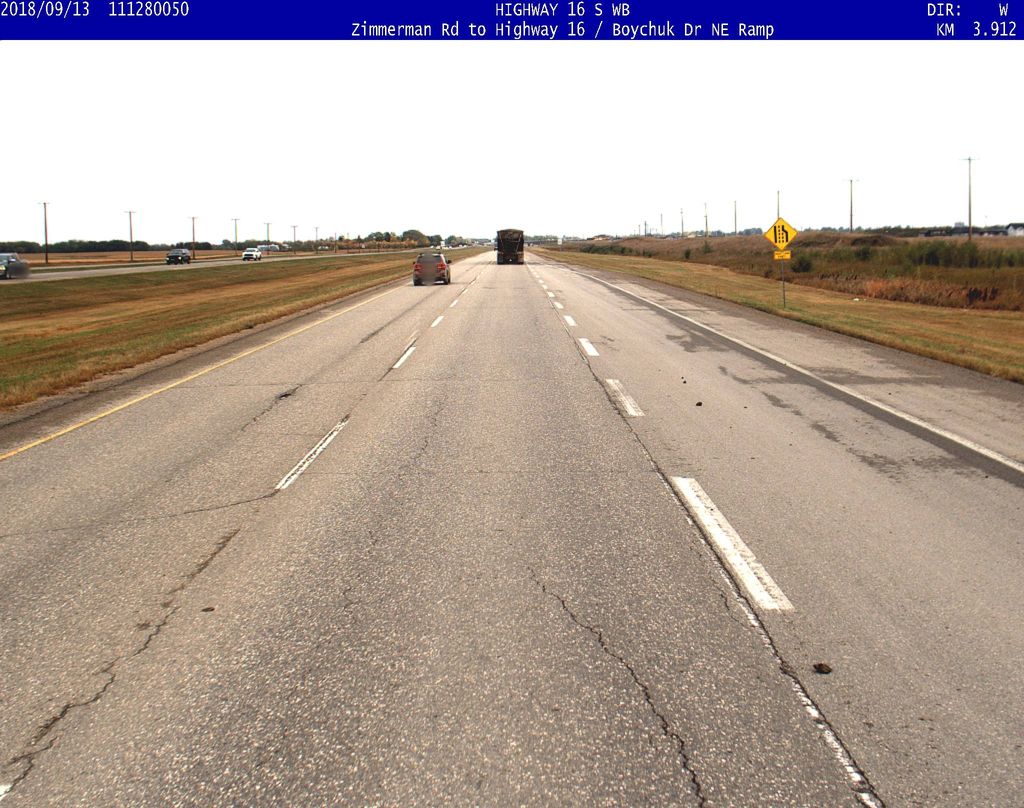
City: saskatoon